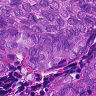
Metastatic tissue present: yes